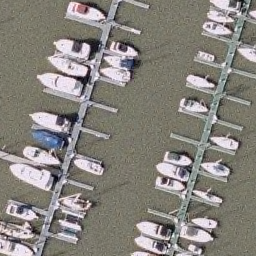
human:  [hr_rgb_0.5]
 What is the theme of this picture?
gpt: harbor